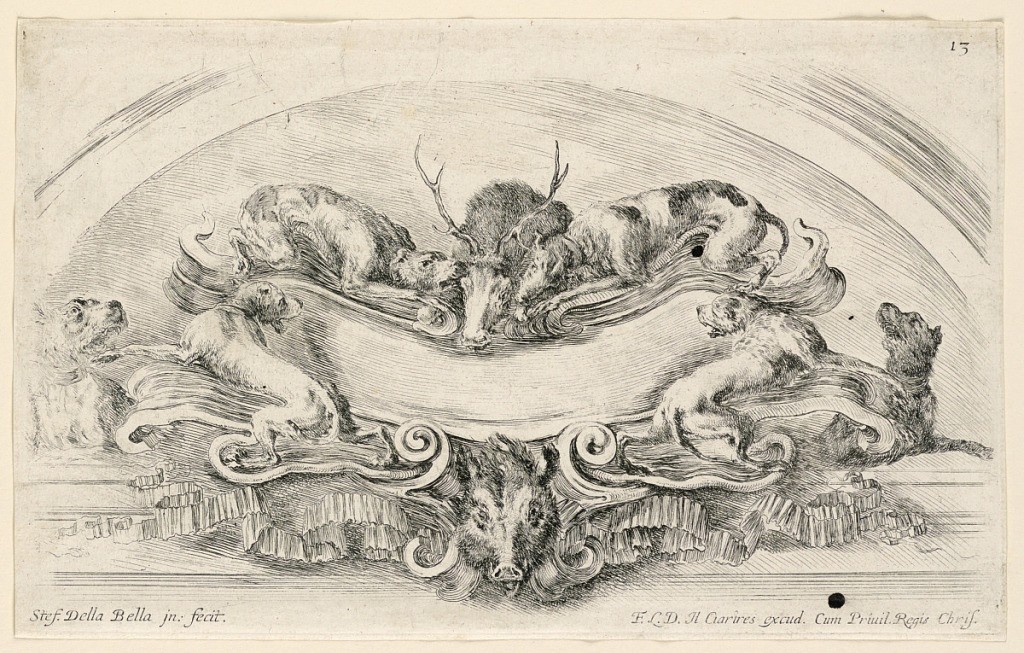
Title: Lunette with Escutcheons, No. 13 from "Raccolta di varii cappriccii et nove inventioni di cartelle et ornamenti"
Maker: Stefano della Bella, Italian, 1610–1664
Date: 1646
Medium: Etching on paper
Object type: Print
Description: No. 13 of the same set as -10, "Raccolta di varii cappriccii," etc.